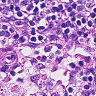
Metastatic tissue present: no